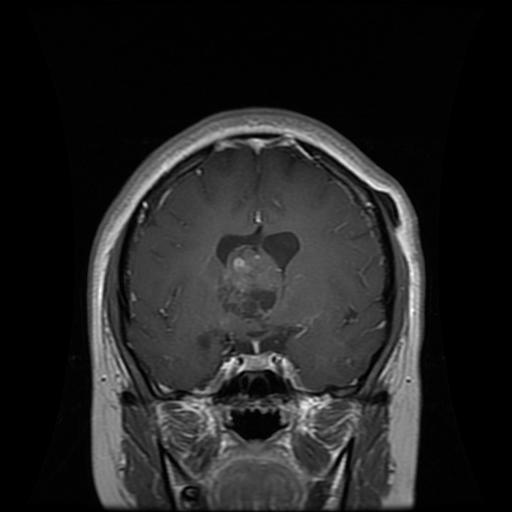
Label: glioma